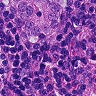
Metastatic tissue present: yes